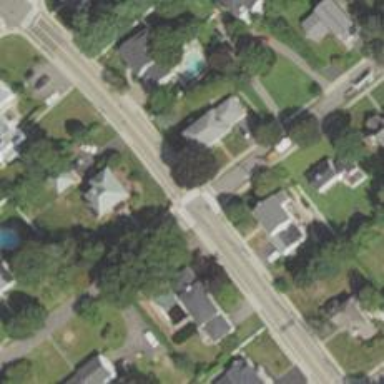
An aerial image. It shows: Marked road crossing.